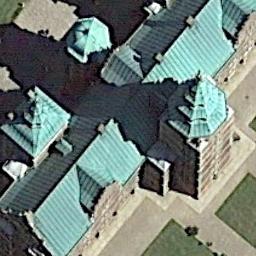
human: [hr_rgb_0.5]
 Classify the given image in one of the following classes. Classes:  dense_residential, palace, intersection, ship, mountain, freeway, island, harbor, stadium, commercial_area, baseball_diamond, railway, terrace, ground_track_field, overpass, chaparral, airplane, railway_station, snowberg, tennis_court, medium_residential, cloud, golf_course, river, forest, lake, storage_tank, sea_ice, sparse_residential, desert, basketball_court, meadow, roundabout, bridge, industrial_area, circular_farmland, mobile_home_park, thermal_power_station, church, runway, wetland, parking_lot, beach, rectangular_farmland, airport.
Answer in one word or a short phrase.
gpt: palace